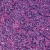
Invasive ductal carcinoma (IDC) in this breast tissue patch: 1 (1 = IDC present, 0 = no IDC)